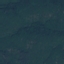
Label: Forest